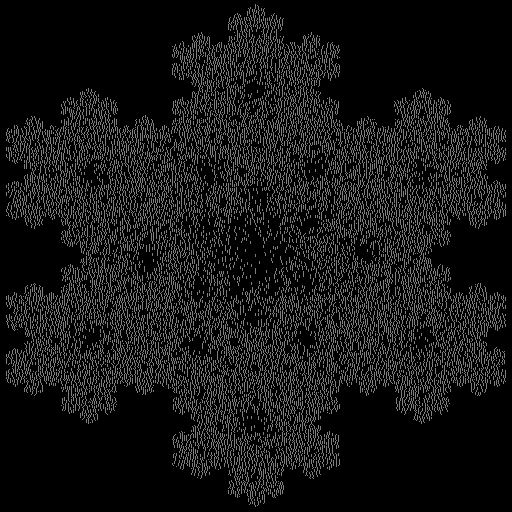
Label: koch_snowflake